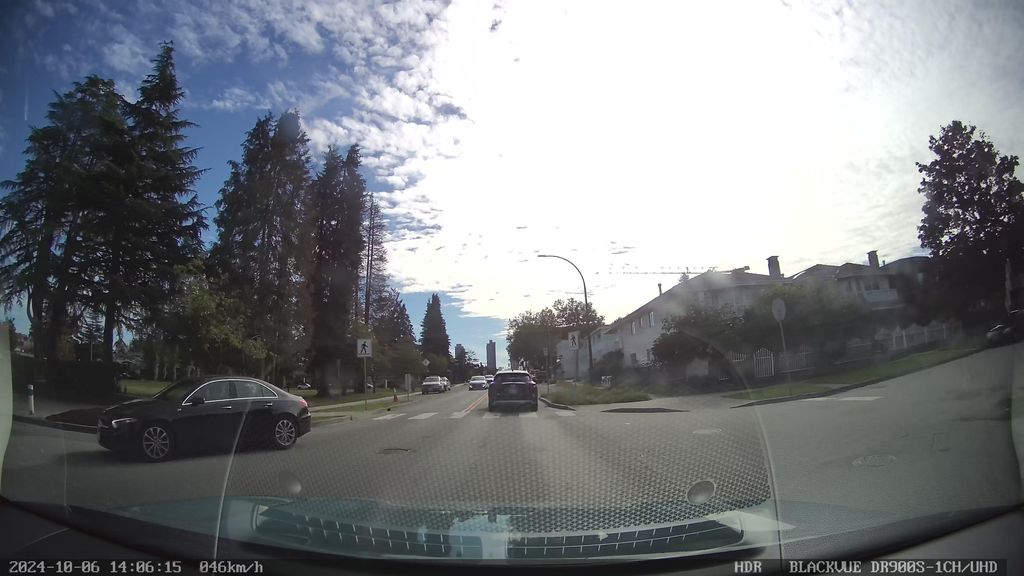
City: vancouver